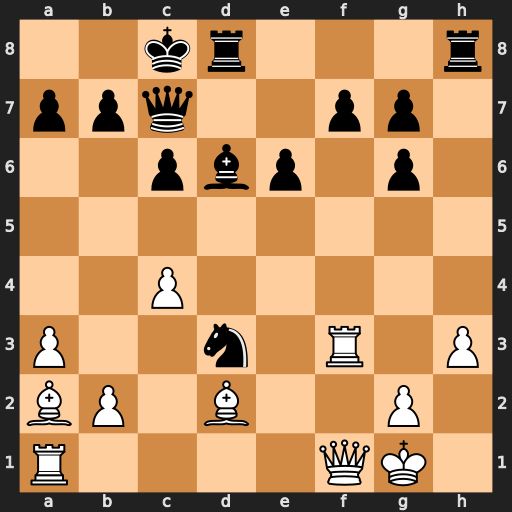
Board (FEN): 2kr3r/ppq2pp1/2pbp1p1/8/2P5/P2n1R1P/BP1B2P1/R4QK1
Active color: w
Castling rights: -
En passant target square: -
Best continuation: Rxd3 Bc5+ Kh1 Rxd3 Qxd3